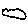
Label: cloud